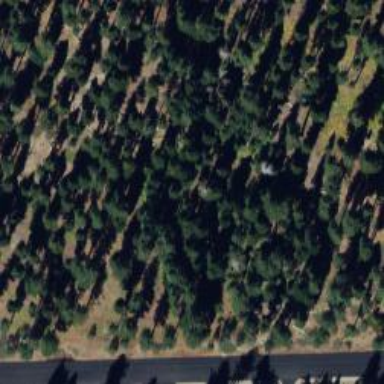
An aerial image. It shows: Greenfield woodland with needle-leaved evergreen trees.